Question: My company doc pages need to be laid out as specified in <URL>:

The iframes are handled by the doc team software, MadCap Flare. The problem we're having is that we'd like the breadcrumbs and topic heading/logo to be fixed elements at the top of the page and have the topic content be scrollable, without disappearing under the fixed elements at the top.
We'd also like for the topic content scrollbar to be the web browser scrollbar, and not an overflow scroller. Additionally, because we have fixed elements at the top, we need to avoid content disappearing under the fixed element such as when the page loads or a link is clicked to an anchor somewhere on the page (anchors load at the top of the page and not the top of the content table cell).
The built content looks like this:
'''
<body>
<table class="superheader">
<tr class="topRow">
<td class="headingBreadcrumbs">
<div class="breadcrumbs">breadcrumb trail</div>
<h1>topic heading</h1>
</td>
<td class="headingLogo">
<img src="logo.png">
</td>
</tr>
<tr class="contentRow">
<td class="content" colspan="2">topic content - full of tables, divs,
paragraphs, lists, etc...</td>
</tr>
</table>
</body>
'''
I'm not married to the inner table. I'll welcome a different solution so long as:
- - -
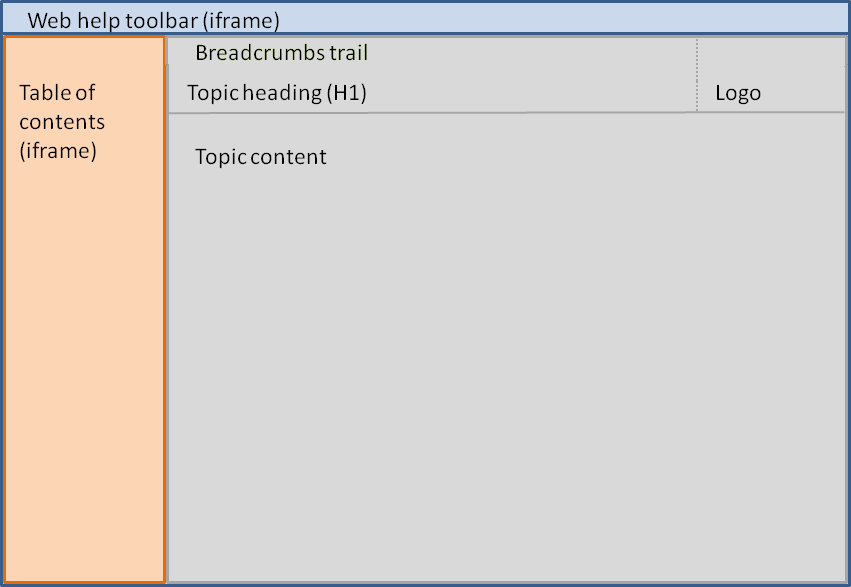
Answer: Doing it exactly as you mention with the scrollbars being native says Frames to me, though now I have to beat myself silly for suggesting it. Frames were annoying back in the early 90's when I got my start....
Something like <URL> their workspace.
Since iFrames are also not exactly in vogue any more, you could draw that information directly in to the dom via jQuery Ajax or the like. At least that's how I think I would approach it.